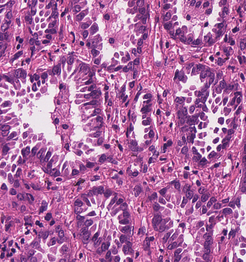
Tumor epithelial tissue: yes
Tumor-associated stroma tissue: yes
Normal tissue: no